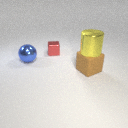
large blue metal sphere behind large brown rubber cube